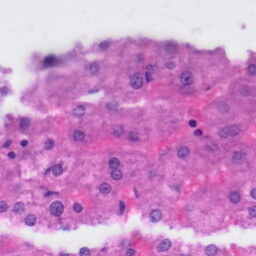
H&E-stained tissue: Liver